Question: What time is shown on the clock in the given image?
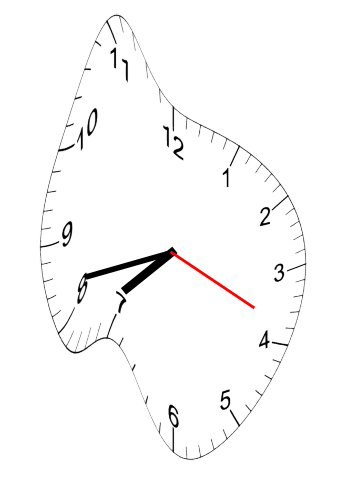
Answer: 07:42:19